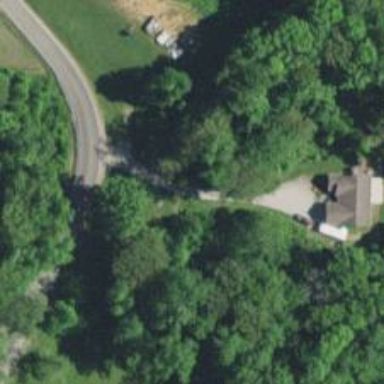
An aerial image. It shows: Driveway leading to service road.